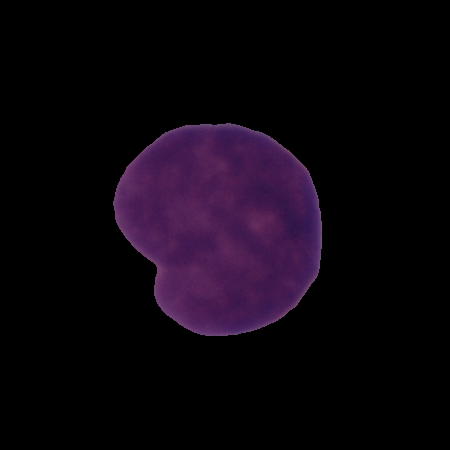
Label: cancer